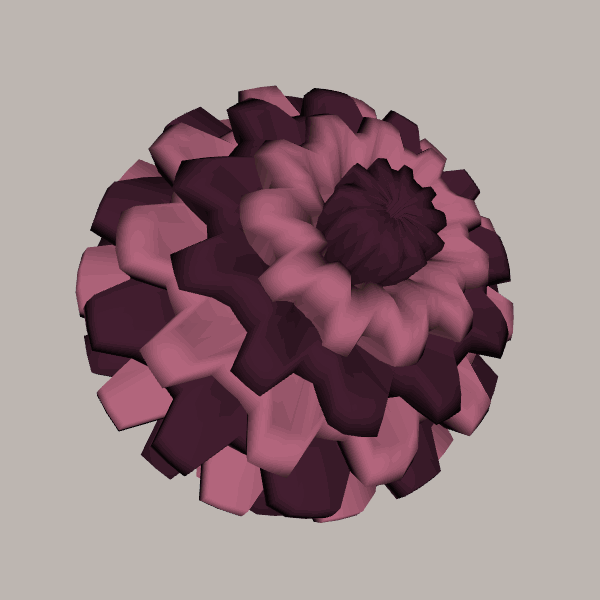
Background: light